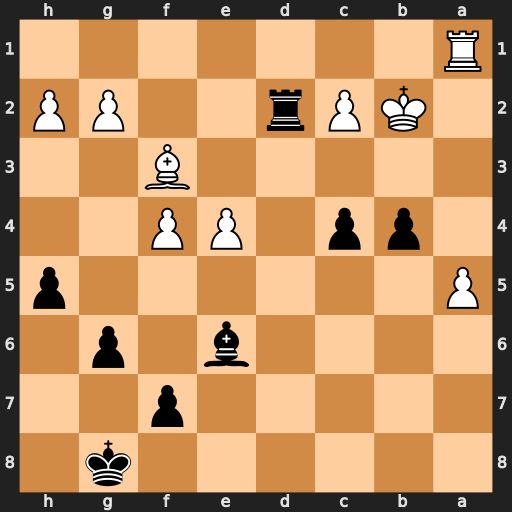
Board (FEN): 6k1/5p2/4b1p1/P6p/1pp1PP2/5B2/1KPr2PP/R7
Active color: b
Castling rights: -
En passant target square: -
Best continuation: c3+ Kc1 Rf2 Bd1 Rf1